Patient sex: M
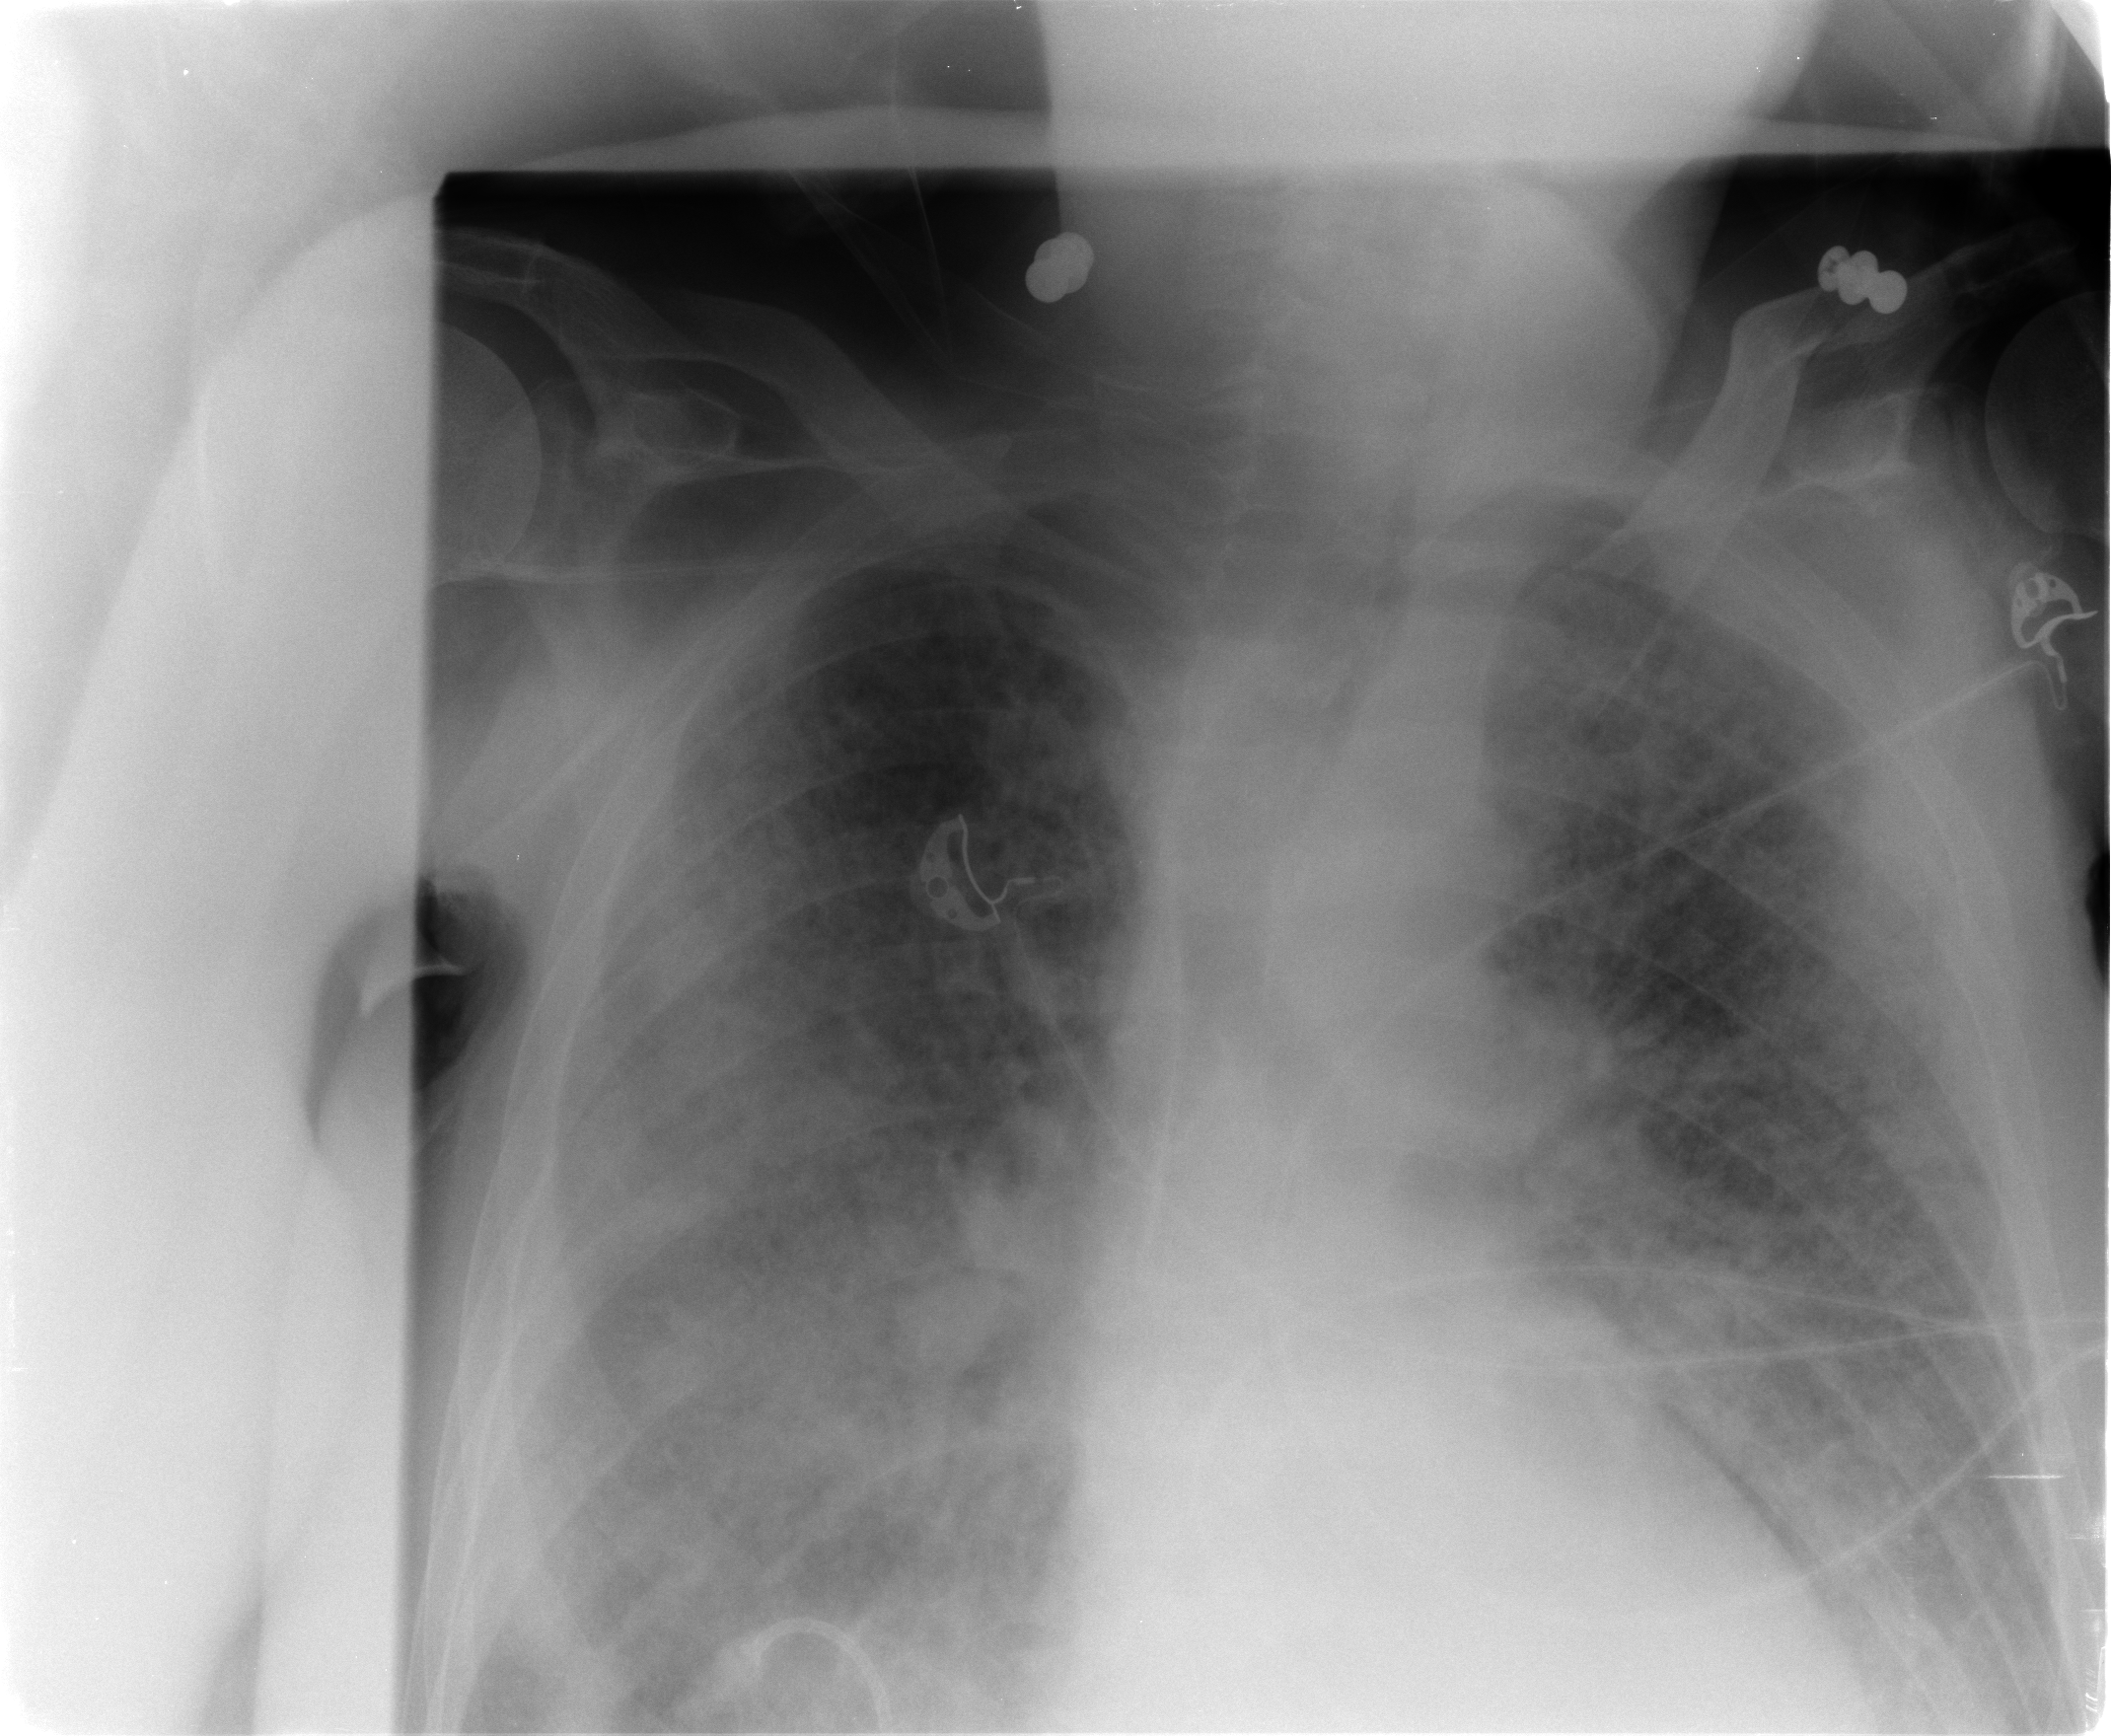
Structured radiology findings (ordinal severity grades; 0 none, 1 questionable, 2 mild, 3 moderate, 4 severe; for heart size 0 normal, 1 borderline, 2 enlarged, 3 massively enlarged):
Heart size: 0
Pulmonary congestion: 3
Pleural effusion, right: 2
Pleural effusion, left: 2
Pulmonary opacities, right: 3
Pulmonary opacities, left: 4
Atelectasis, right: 3
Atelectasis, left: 4